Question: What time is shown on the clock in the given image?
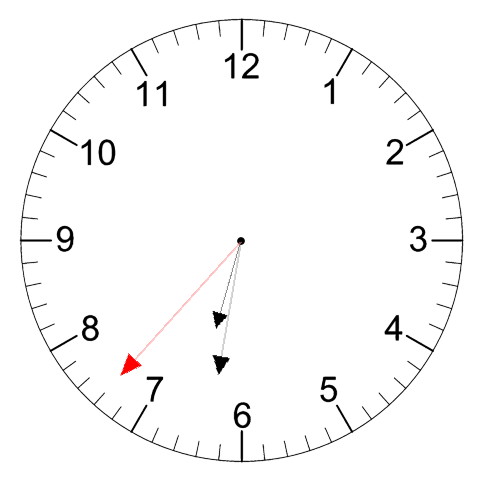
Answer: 06:31:37